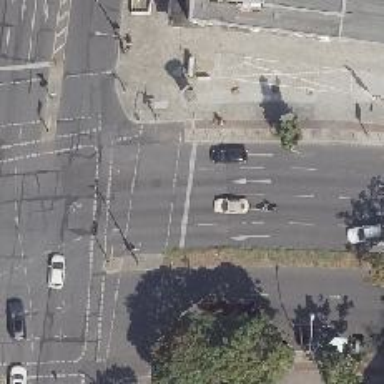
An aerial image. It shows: Road with traffic signals.